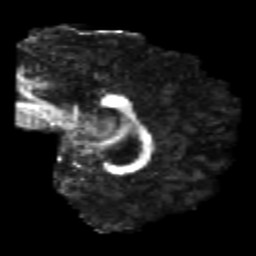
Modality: FA
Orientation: sagittal
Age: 22
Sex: male
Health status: healthy
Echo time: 0.074 s